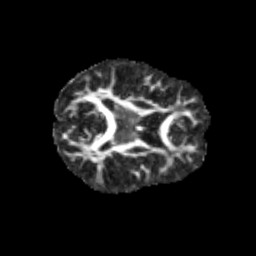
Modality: FA
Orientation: axial
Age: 9
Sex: male
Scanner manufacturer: siemens
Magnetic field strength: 3 T
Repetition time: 3.8 s
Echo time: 0.07 s